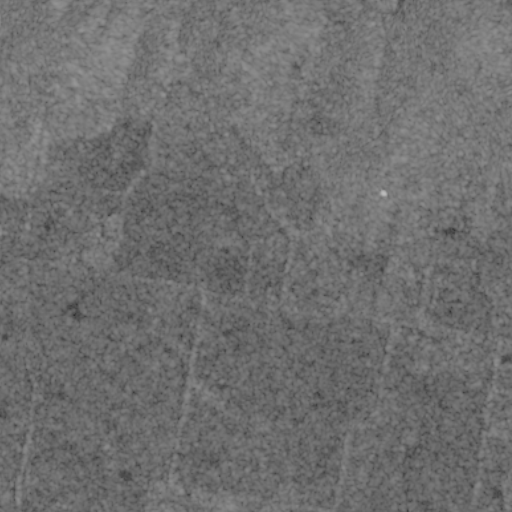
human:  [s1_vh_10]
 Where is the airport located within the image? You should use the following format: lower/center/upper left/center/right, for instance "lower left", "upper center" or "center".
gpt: The airport is located in the lower left of the image.
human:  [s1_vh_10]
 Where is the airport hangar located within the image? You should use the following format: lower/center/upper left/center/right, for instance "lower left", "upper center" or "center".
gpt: The airport hangar is located in the lower left of the image.
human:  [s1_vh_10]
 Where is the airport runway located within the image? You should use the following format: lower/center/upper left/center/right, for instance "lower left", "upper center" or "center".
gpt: The airport runway is located in the lower left of the image.
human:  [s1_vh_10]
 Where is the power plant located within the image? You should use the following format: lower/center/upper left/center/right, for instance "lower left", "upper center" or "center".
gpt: There is no power plant in the image.

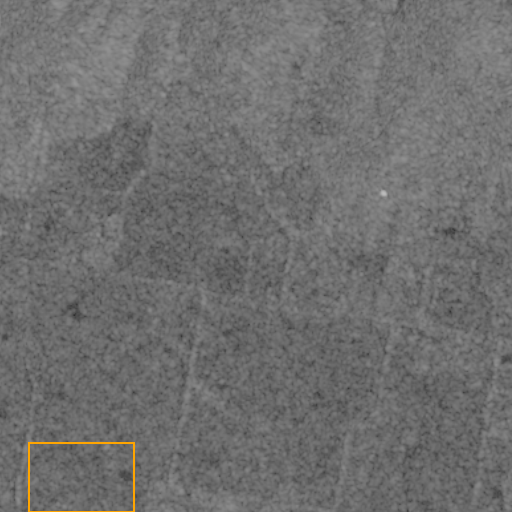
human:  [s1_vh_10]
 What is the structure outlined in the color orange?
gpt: The structure outlined in orange is an airport.
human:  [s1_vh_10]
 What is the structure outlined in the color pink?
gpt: There is no pink outline.